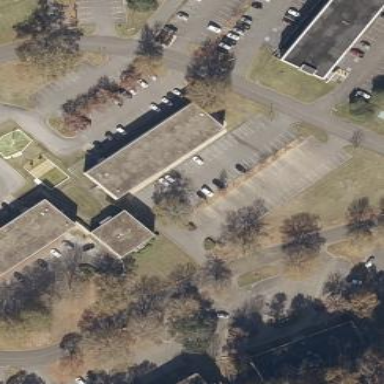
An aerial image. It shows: Parking area.